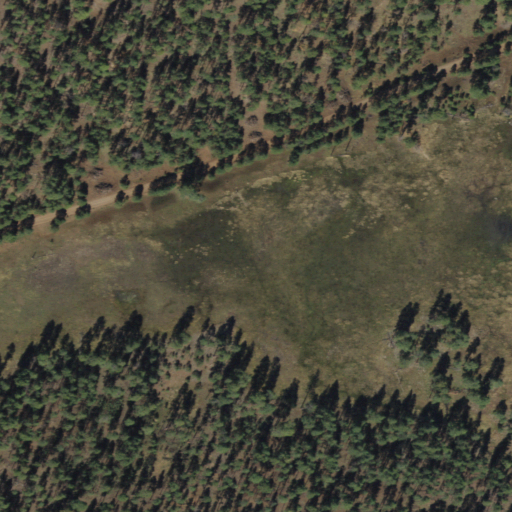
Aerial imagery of plain(s) in Arizona named Bee Cienega containing evergreen forest and herbaceous wetlands